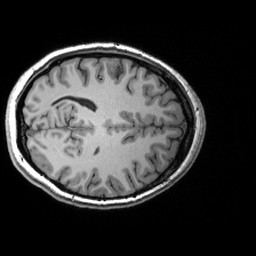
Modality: T1w
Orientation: axial
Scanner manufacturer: siemens
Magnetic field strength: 3 T
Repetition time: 2.53 s
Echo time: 0.00299 s